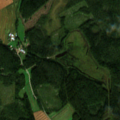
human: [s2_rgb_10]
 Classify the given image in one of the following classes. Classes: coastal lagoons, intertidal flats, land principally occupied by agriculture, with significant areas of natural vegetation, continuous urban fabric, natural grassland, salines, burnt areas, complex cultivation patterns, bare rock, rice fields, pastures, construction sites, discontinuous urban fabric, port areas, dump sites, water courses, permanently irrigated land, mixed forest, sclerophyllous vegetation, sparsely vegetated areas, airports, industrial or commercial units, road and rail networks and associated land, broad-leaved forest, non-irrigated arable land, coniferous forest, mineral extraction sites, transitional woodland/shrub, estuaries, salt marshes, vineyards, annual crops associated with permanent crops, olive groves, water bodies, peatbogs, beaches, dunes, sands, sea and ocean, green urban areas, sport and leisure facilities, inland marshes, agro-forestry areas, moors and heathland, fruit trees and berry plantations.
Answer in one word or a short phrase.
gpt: non-irrigated arable land, coniferous forest, mixed forest